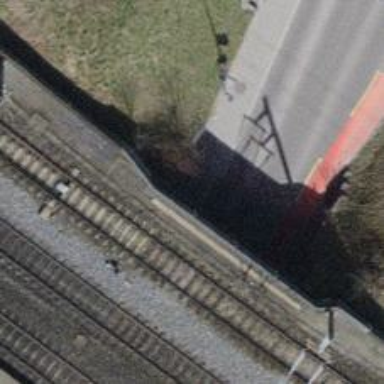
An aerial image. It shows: Sidewalk that goes through tunnel.